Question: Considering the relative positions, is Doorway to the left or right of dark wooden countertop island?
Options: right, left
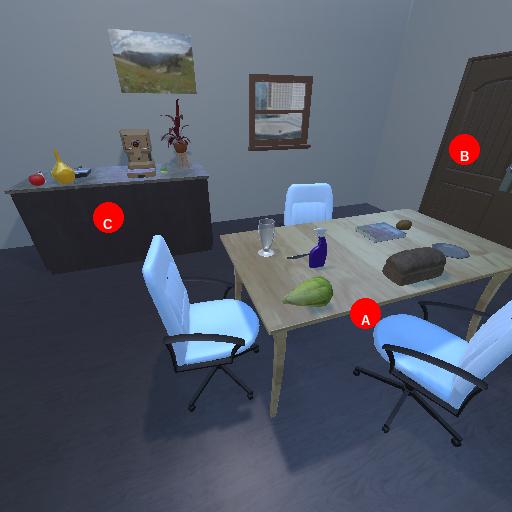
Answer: right